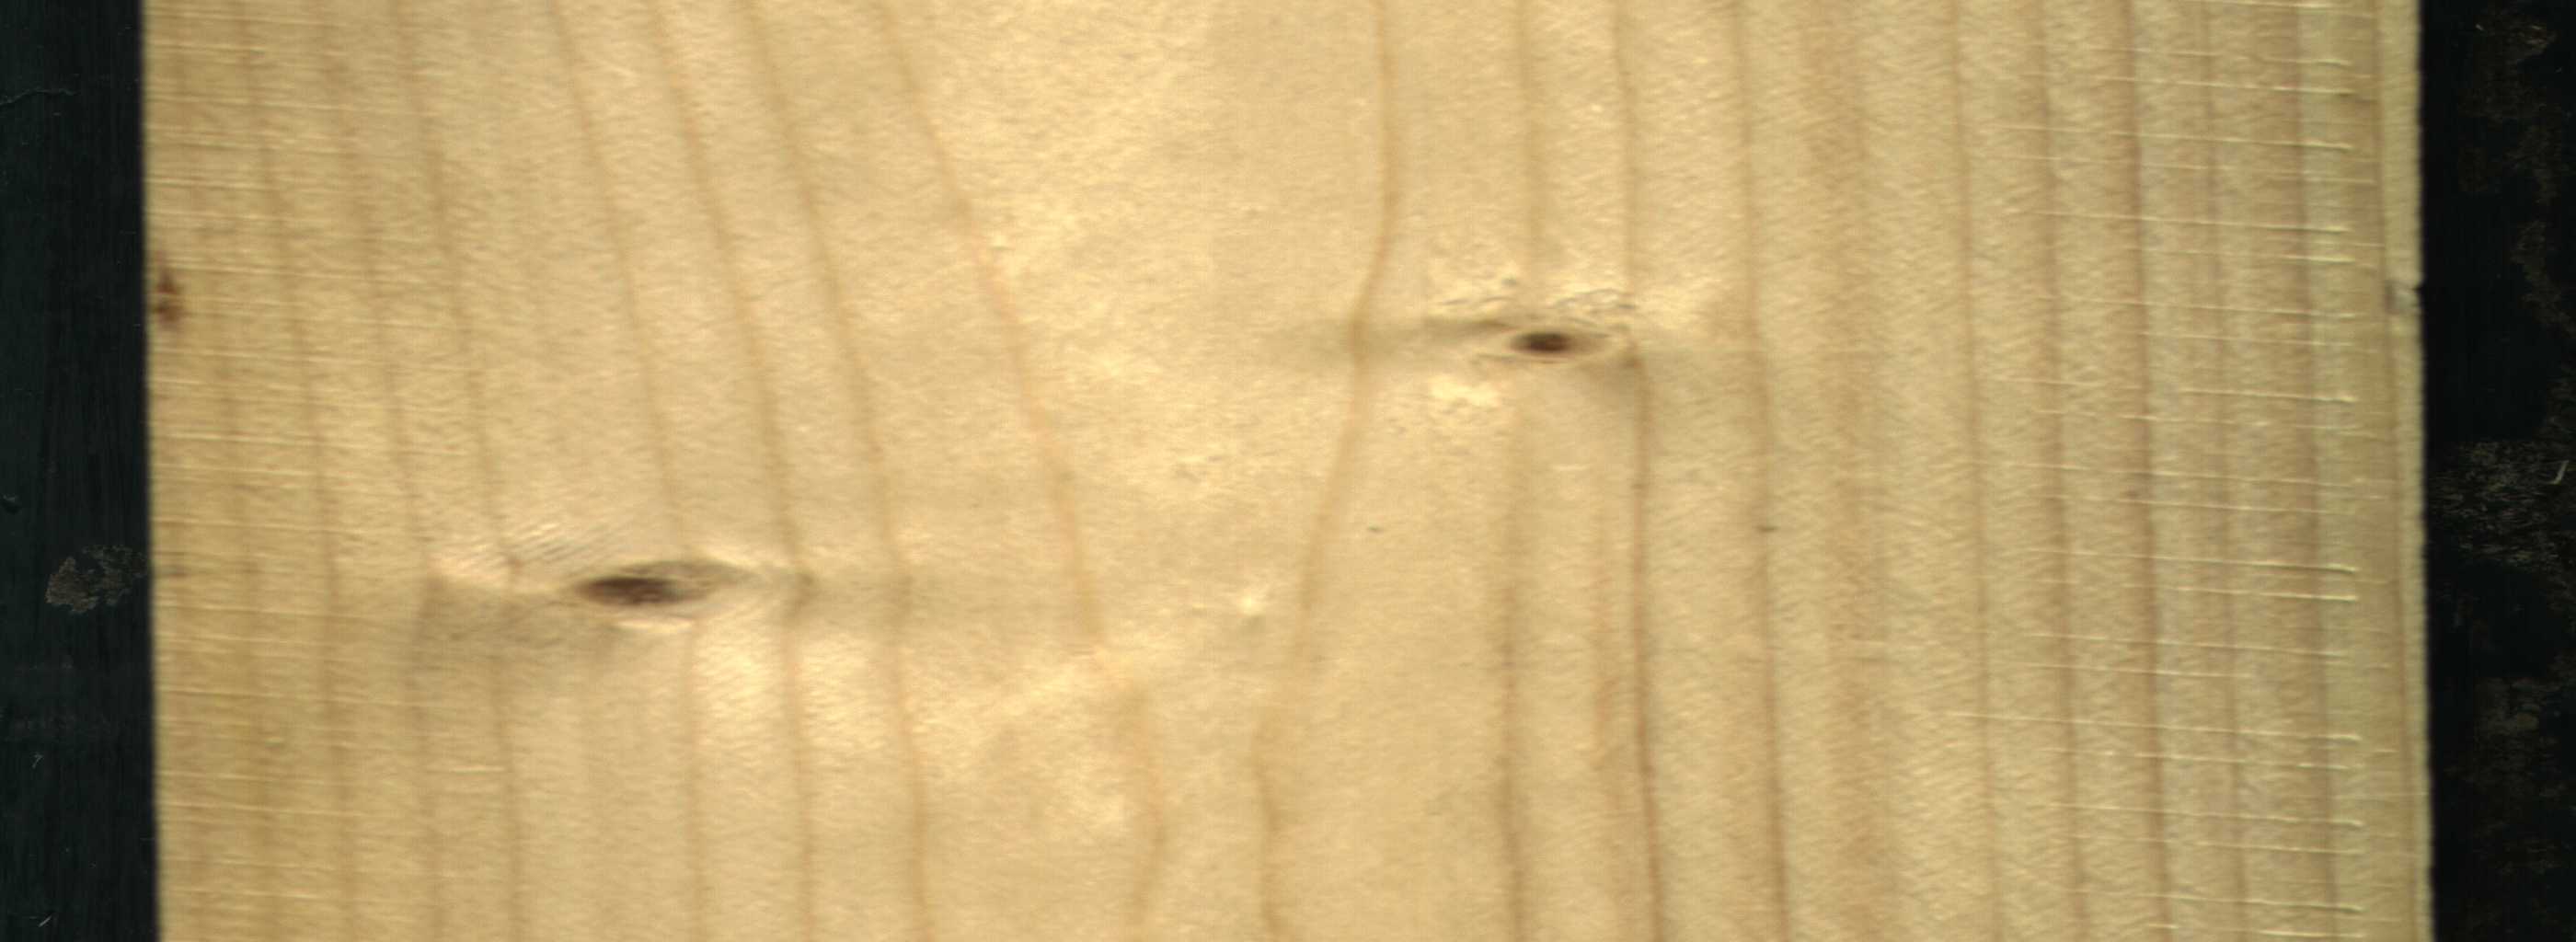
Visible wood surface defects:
resin
Live_Knot
Live_Knot